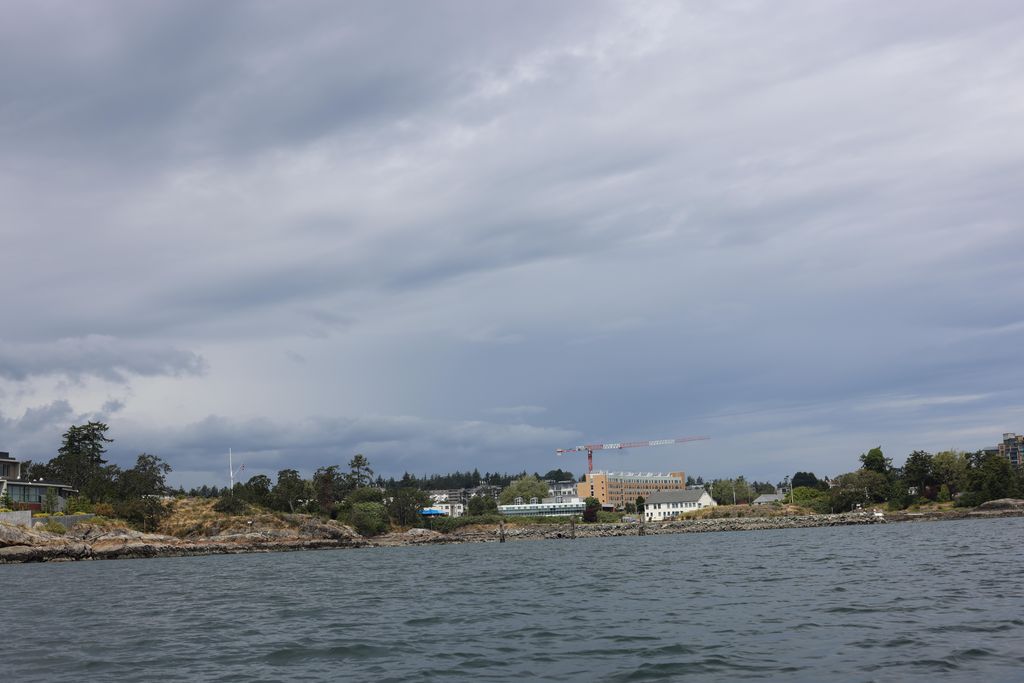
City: victoria